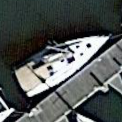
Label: civil